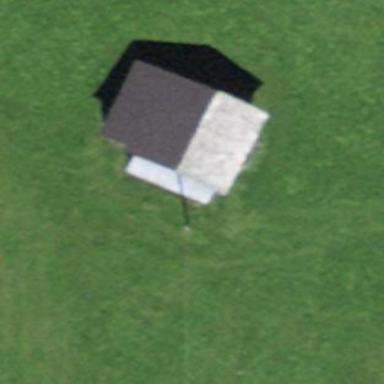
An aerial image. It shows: Barn.